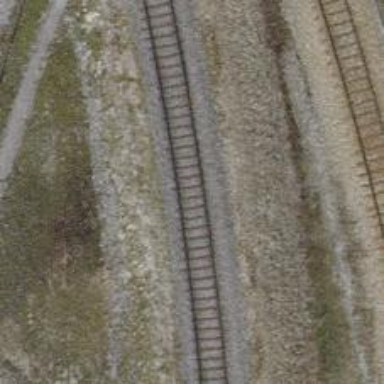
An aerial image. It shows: Siding railway track with one set of rails.